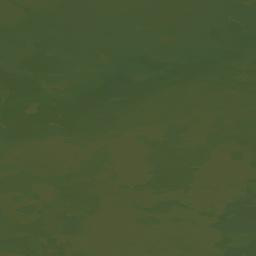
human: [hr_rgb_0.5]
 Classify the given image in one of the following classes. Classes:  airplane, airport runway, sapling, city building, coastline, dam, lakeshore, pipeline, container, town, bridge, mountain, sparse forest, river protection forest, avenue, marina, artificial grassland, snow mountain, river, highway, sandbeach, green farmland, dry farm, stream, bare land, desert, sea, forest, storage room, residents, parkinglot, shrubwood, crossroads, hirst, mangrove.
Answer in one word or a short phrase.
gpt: sea